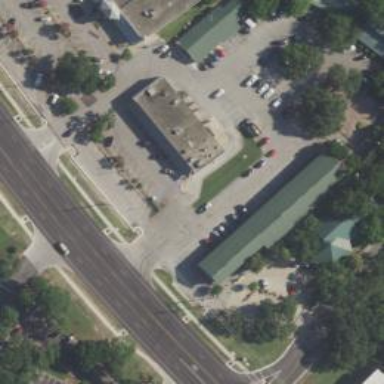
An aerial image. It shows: Retail building.